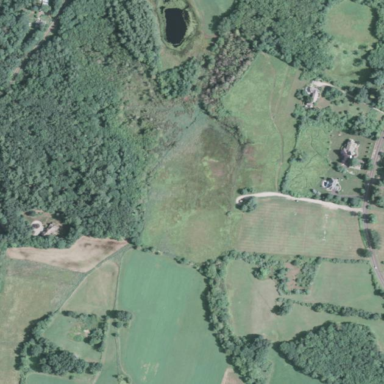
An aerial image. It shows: Existing preserved open space in the woodland.